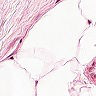
Metastatic tissue present: no